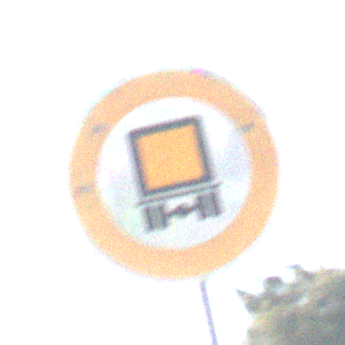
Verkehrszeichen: VerbotKennzeichnungspflichtigeKraftfahrzeugeGefaehrlicheGueter
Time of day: MorningAfternoon
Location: Outdoor (Nature)
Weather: PartlyCloudy
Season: NotSpecified
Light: Natural